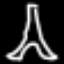
Label: The Eiffel Tower